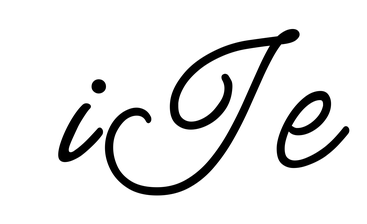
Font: MeowScript-Regular